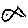
Label: fish